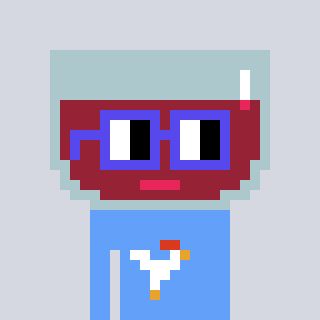
a pixel art character with square blue glasses, a wine-shaped head and a blue-colored body on a cool background